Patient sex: M
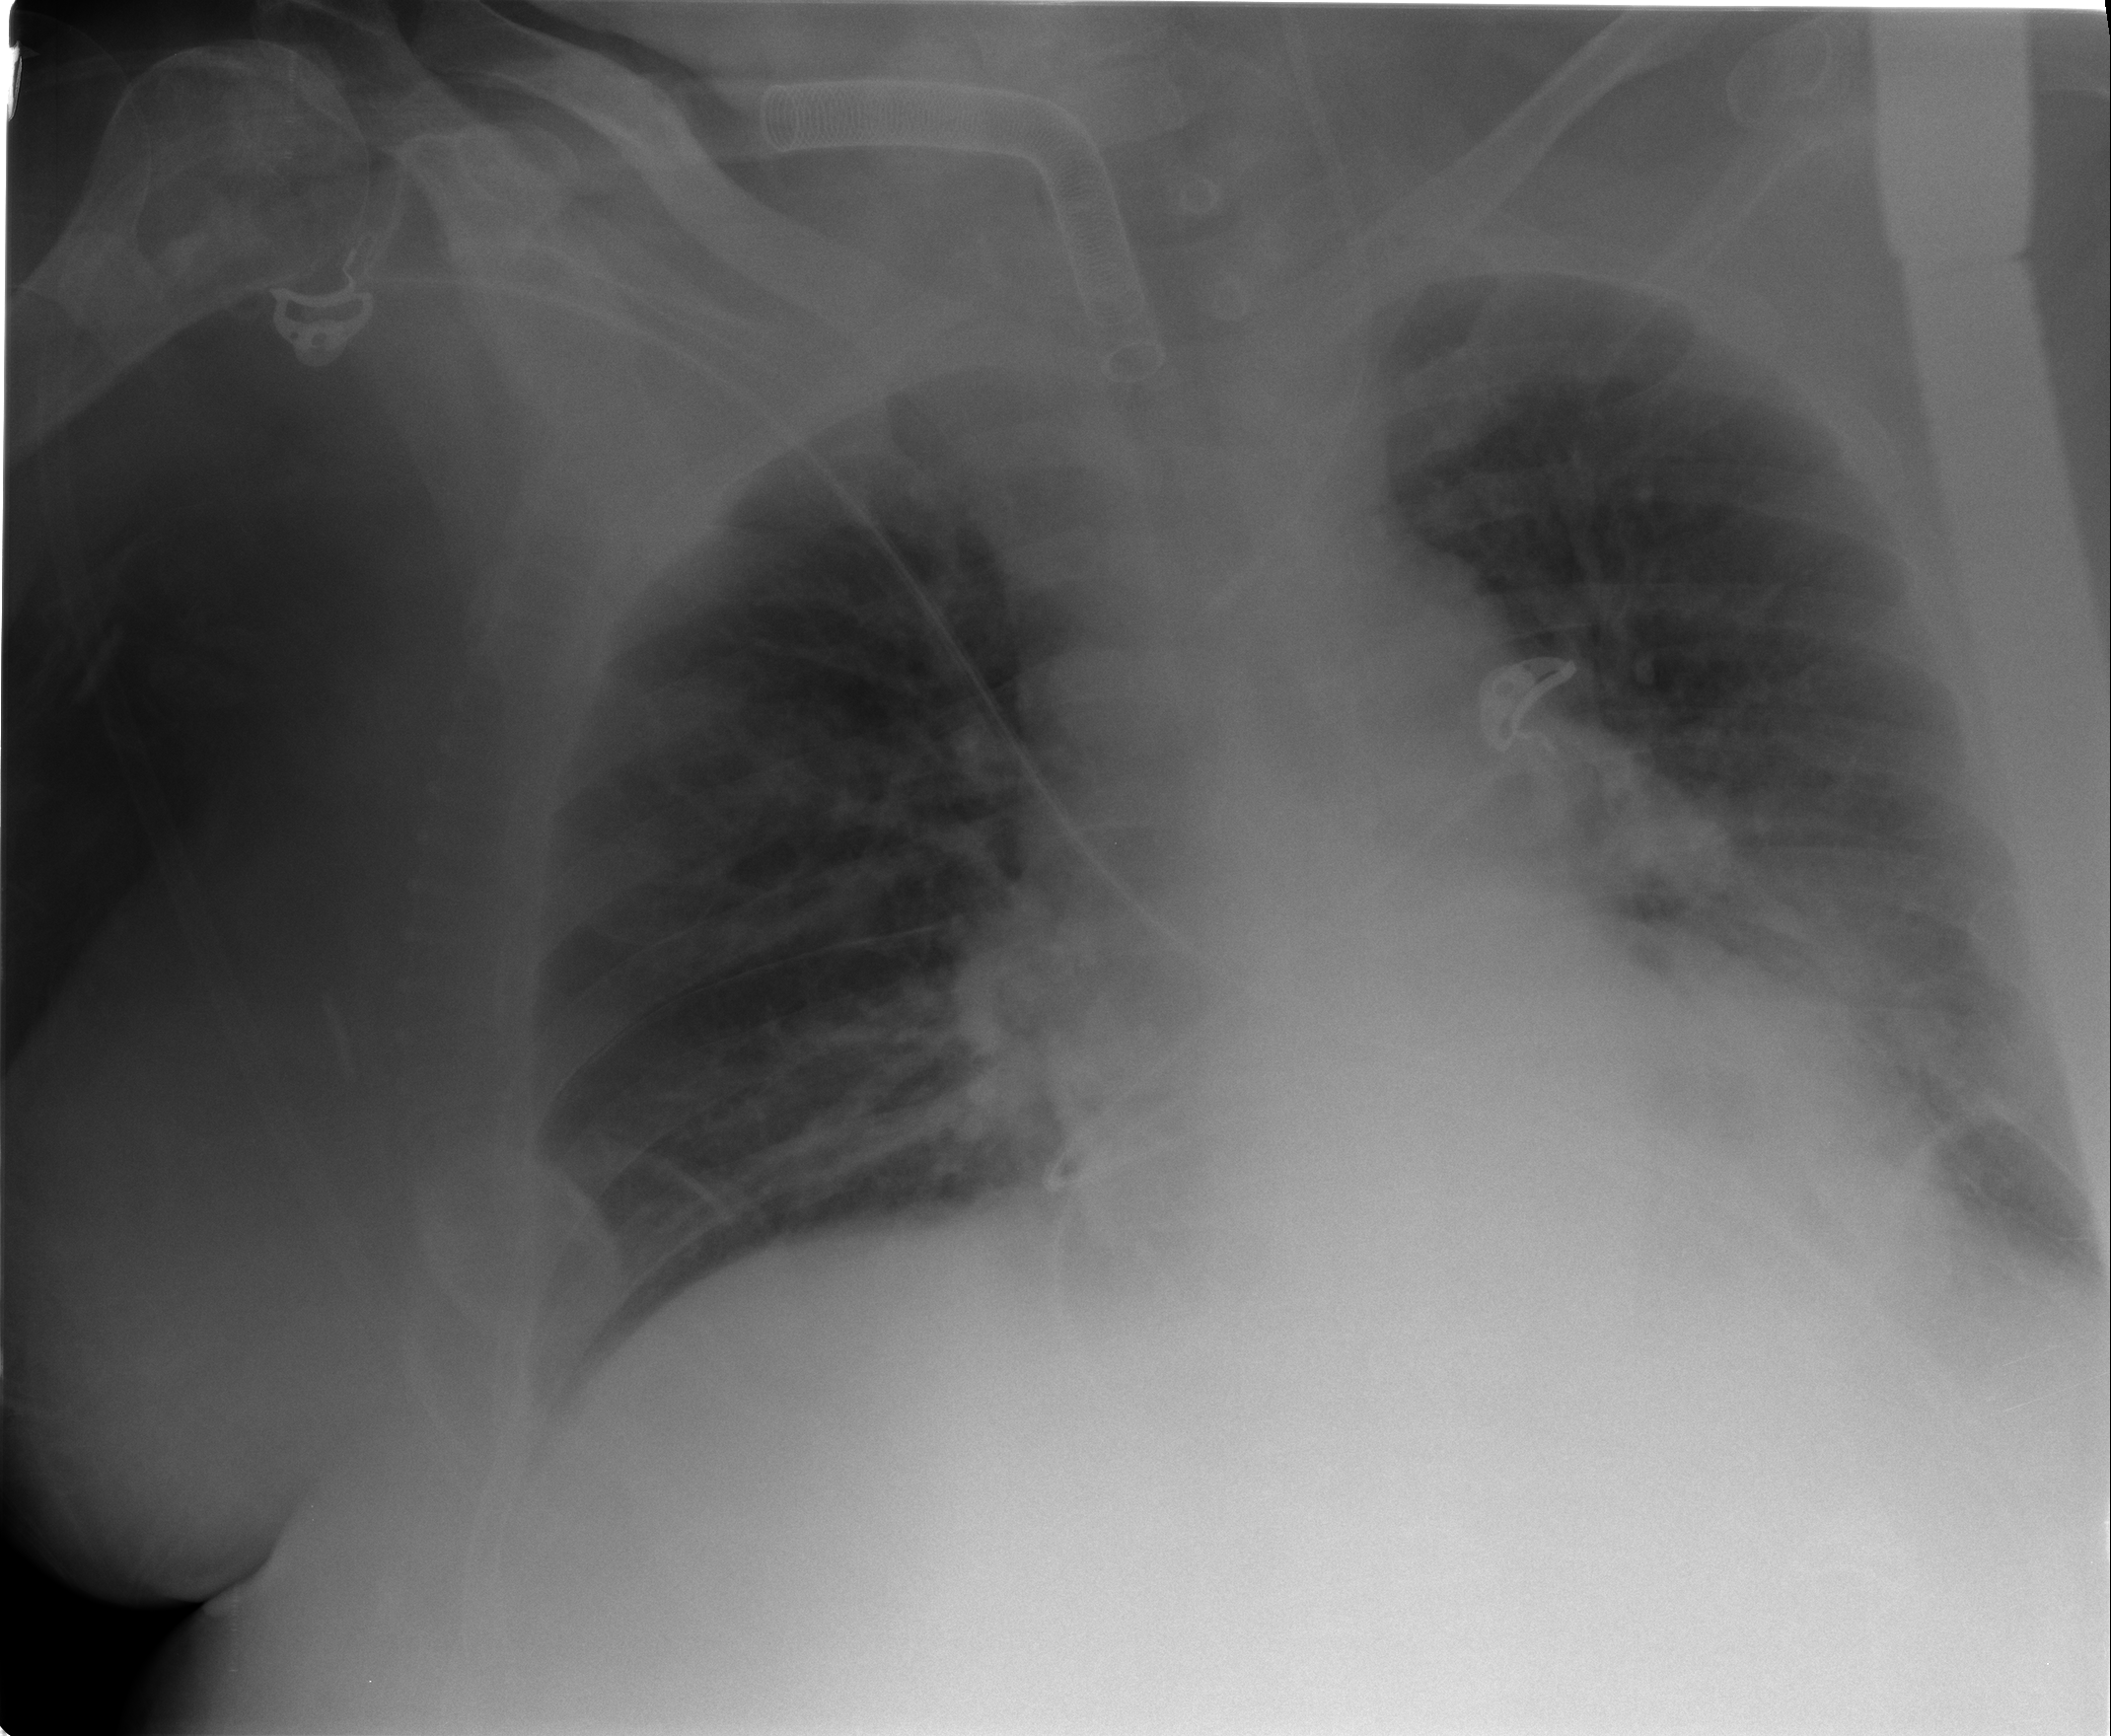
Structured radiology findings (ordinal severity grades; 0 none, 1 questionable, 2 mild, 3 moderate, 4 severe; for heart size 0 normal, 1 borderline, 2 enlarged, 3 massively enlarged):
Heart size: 2
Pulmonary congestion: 2
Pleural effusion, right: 0
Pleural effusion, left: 2
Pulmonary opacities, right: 0
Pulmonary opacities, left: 0
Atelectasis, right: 1
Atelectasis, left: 2